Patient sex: M
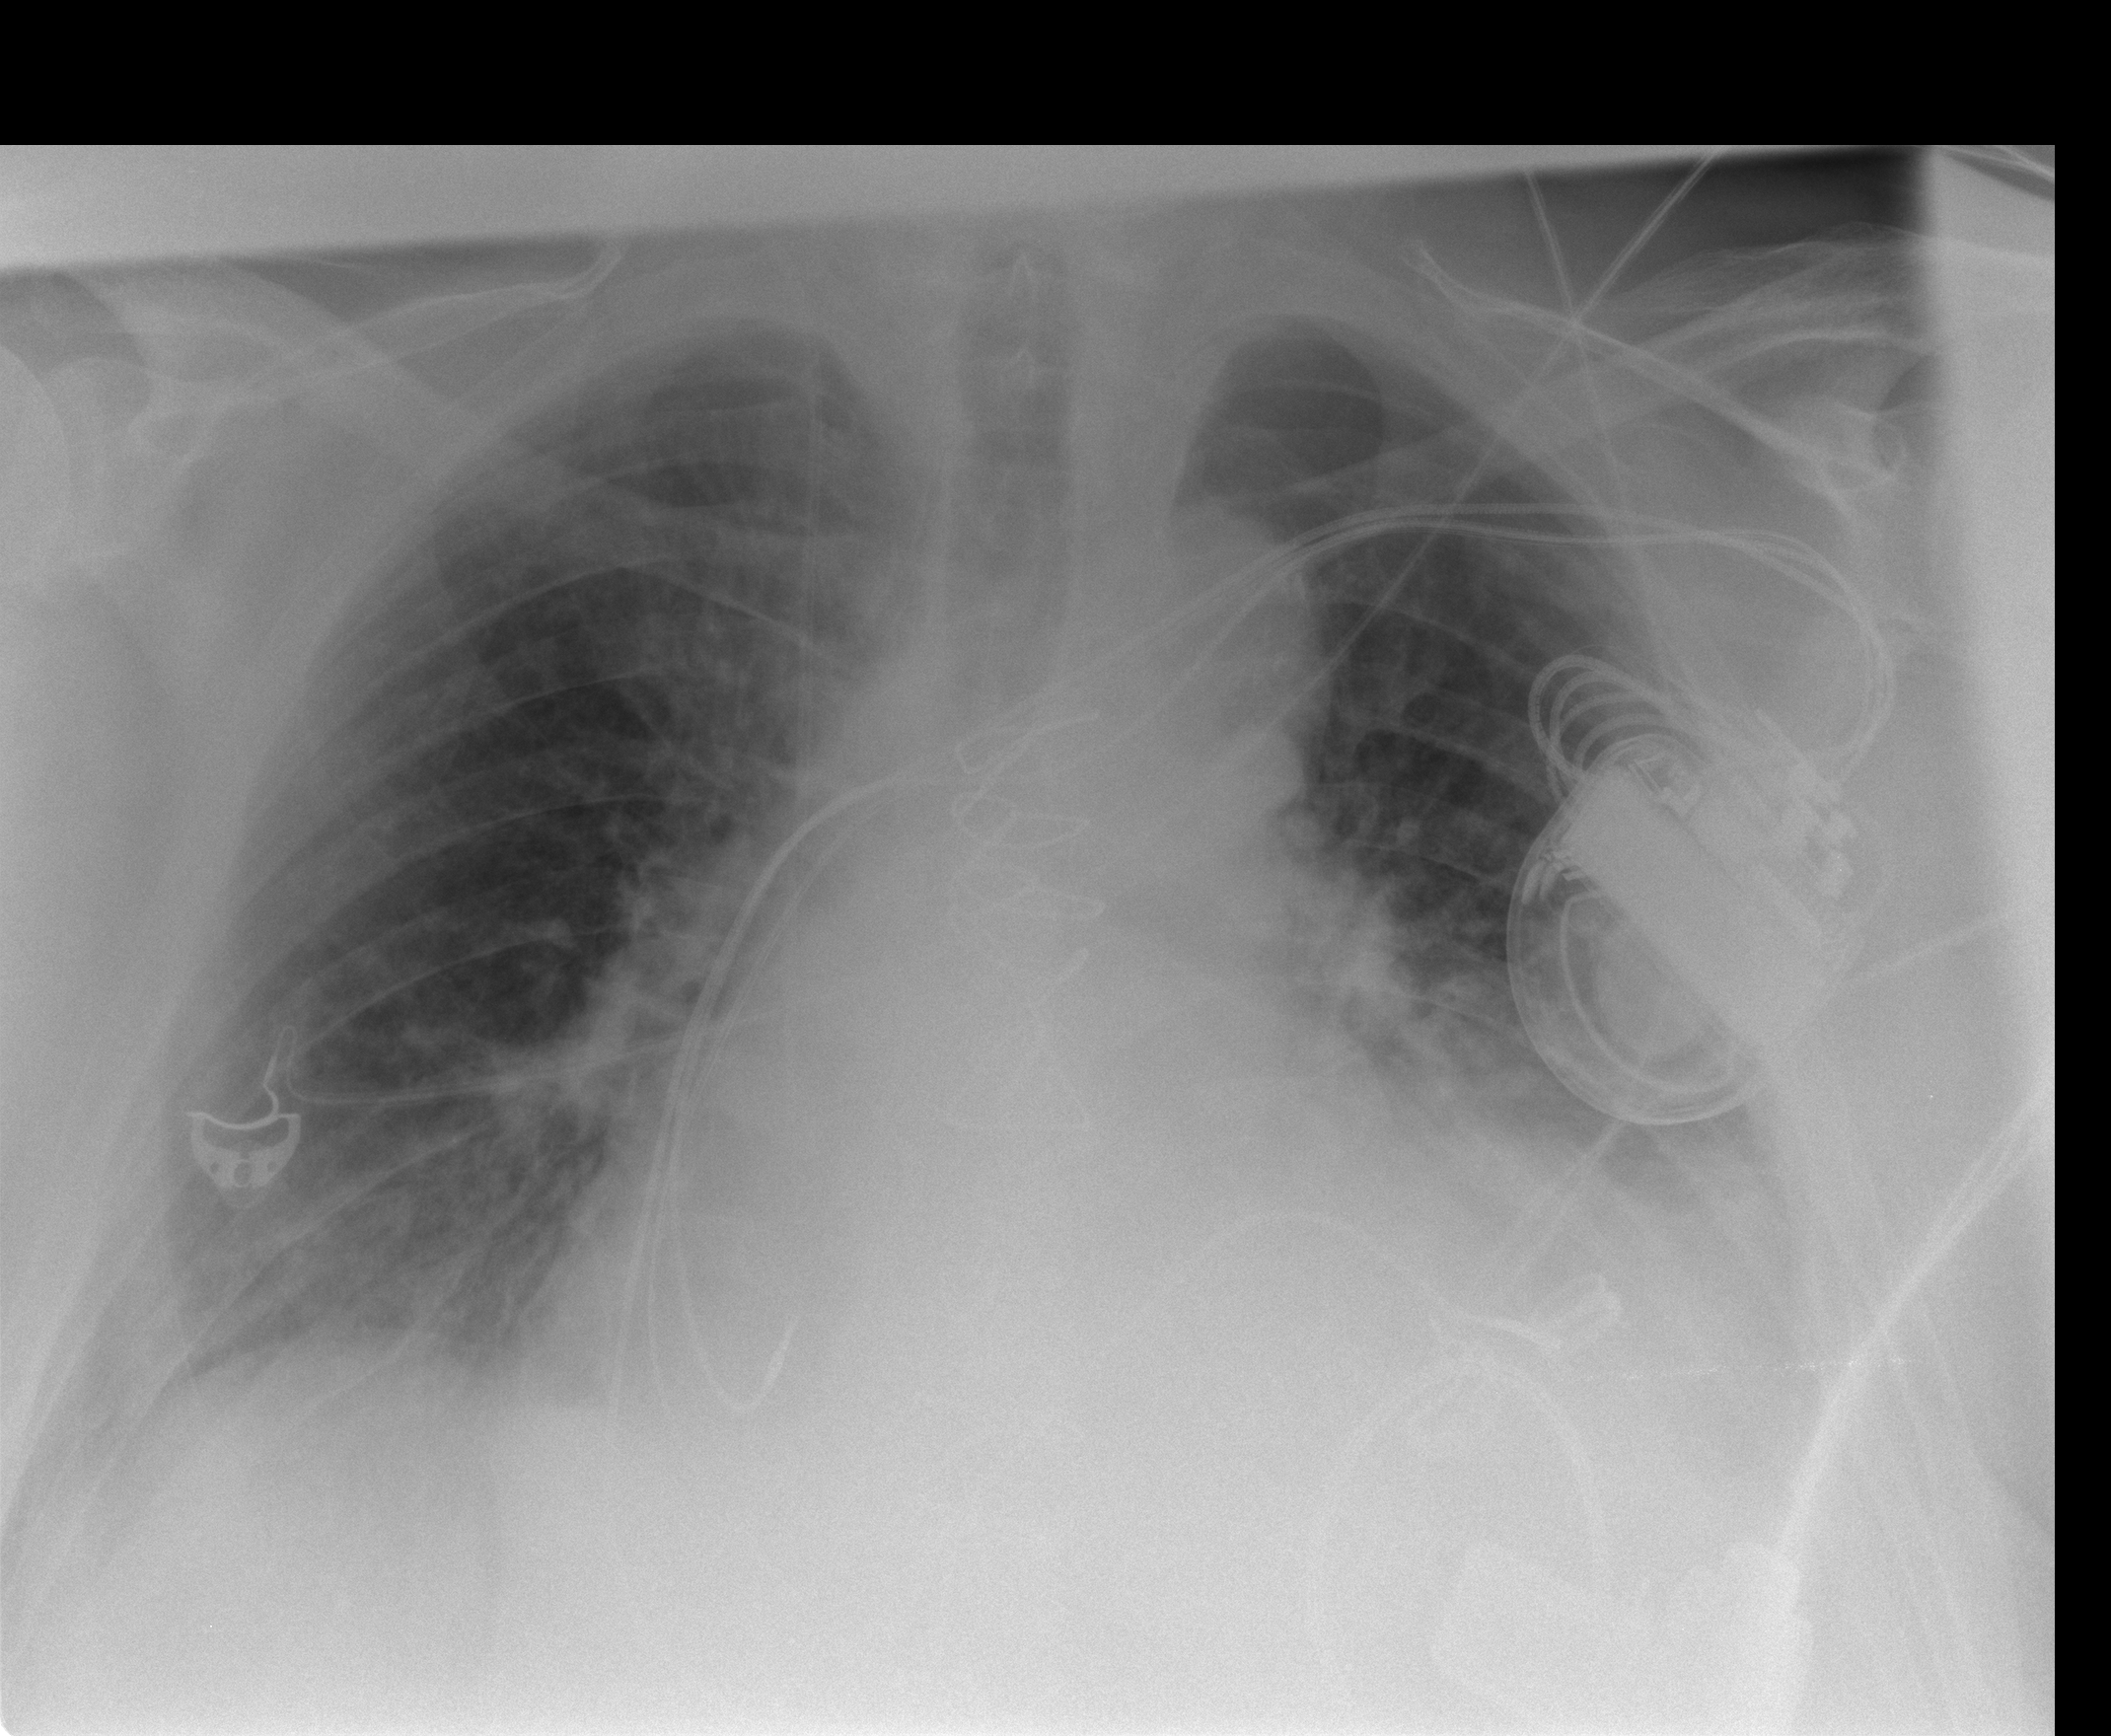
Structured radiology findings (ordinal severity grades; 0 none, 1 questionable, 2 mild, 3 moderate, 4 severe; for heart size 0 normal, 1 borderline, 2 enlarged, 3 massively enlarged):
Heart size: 3
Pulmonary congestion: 3
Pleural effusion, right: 2
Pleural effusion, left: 2
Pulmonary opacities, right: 0
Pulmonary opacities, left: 0
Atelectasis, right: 0
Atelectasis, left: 0